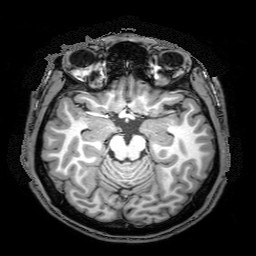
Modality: T1w
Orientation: axial
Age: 22
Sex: male
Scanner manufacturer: philips
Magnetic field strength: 3 T
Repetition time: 8.125 s
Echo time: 3.728 s